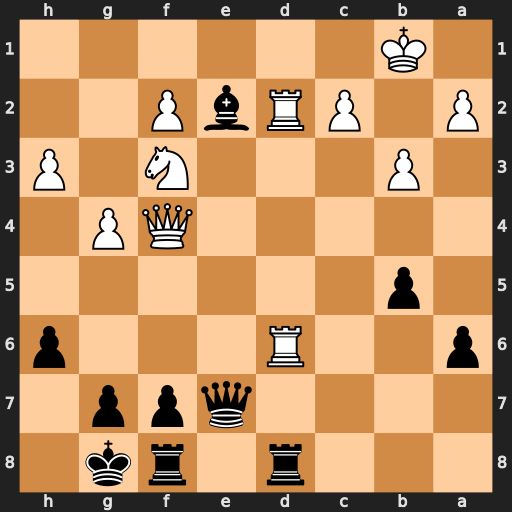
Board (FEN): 3r1rk1/4qpp1/p2R3p/1p6/5QP1/1P3N1P/P1PRbP2/1K6
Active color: b
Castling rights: -
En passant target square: -
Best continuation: Rxd6 Qxd6 Qxd6 Rxd6 Bxf3